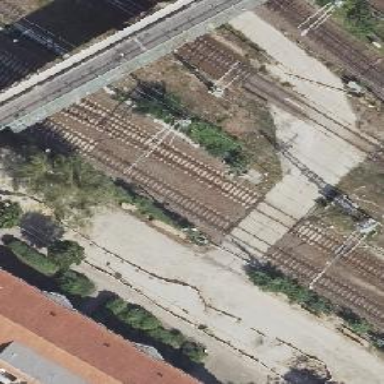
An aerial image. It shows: Railway signal.